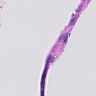
Metastatic tissue present: yes